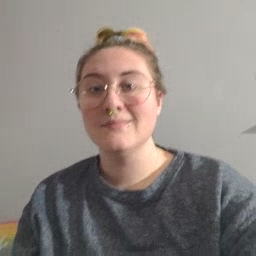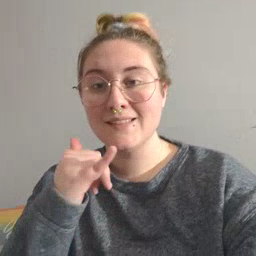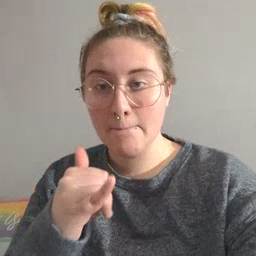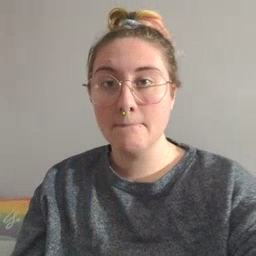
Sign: same